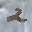
Label: 2